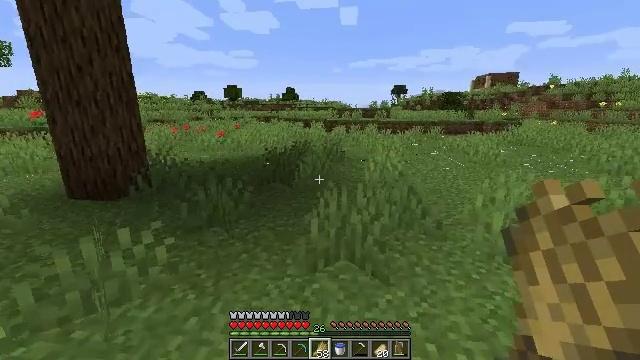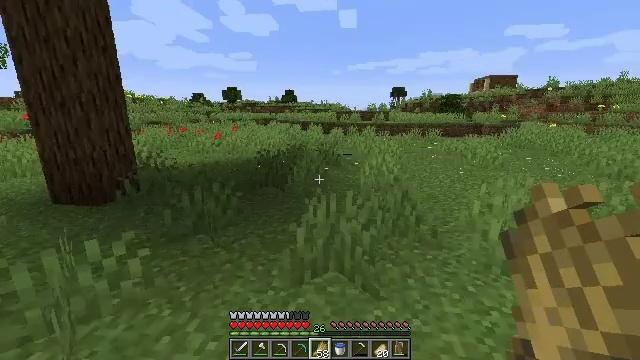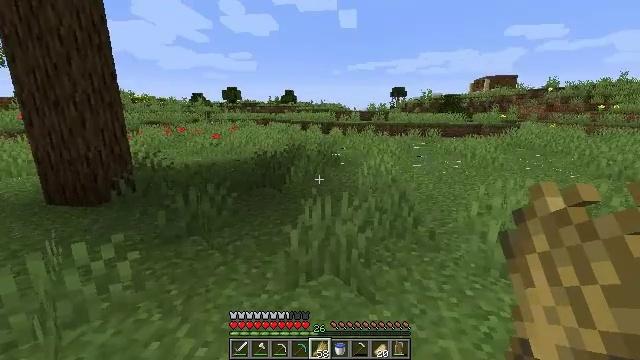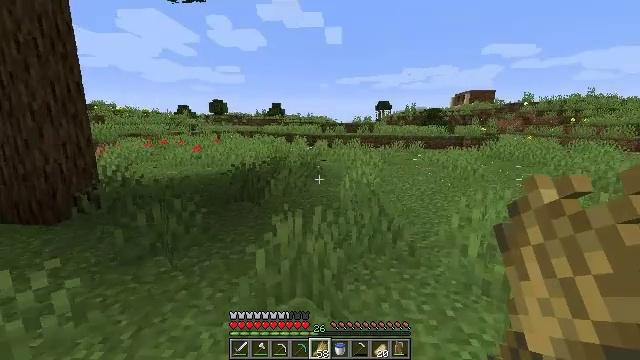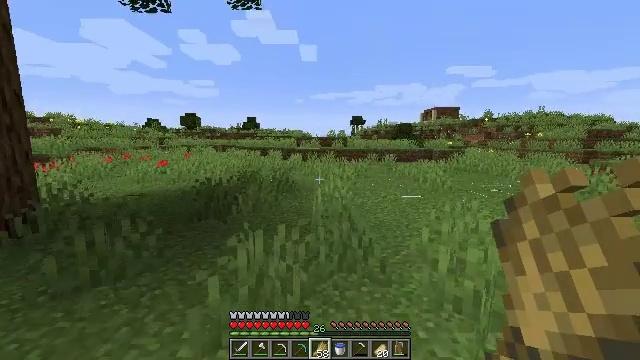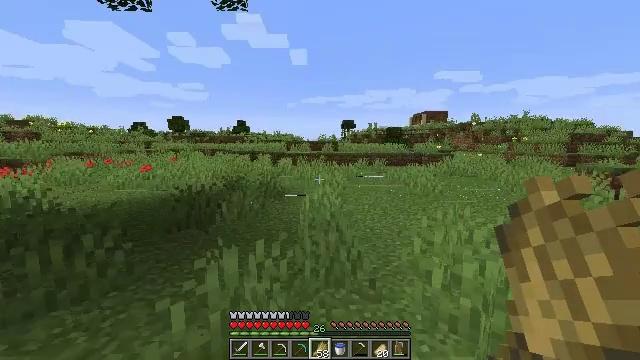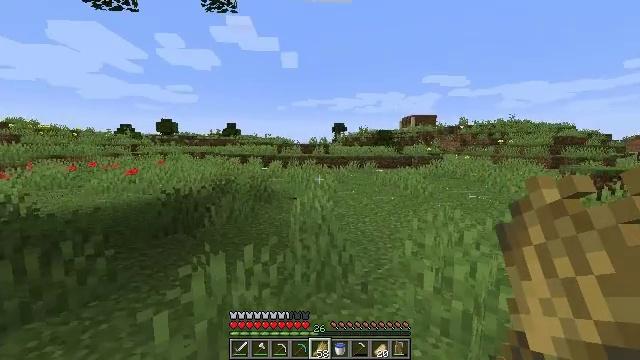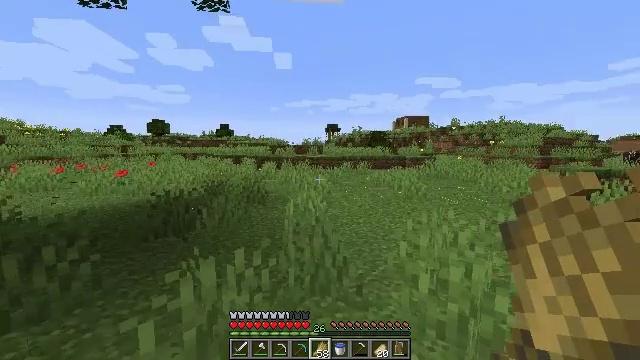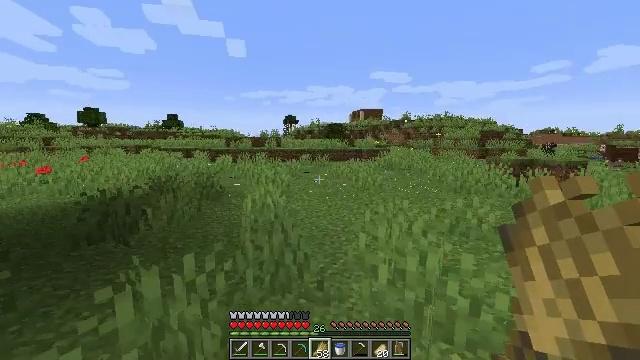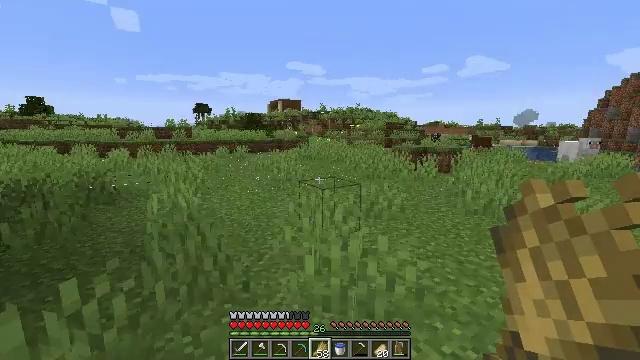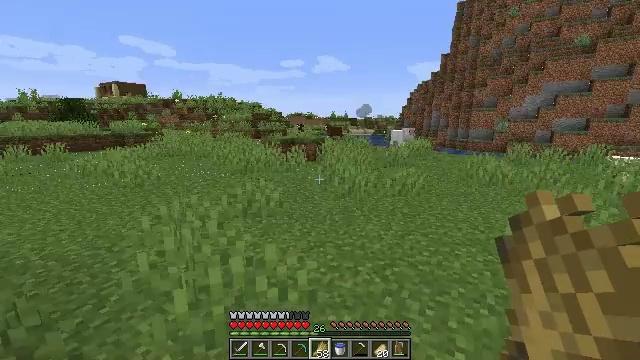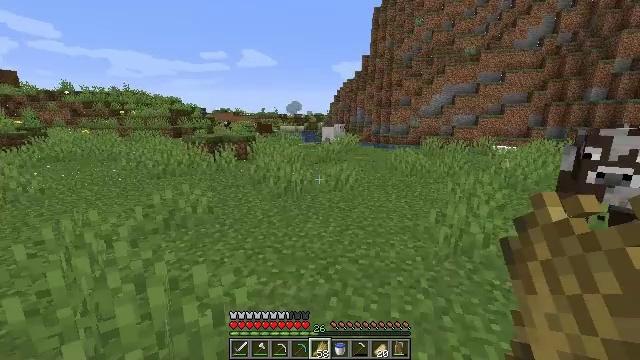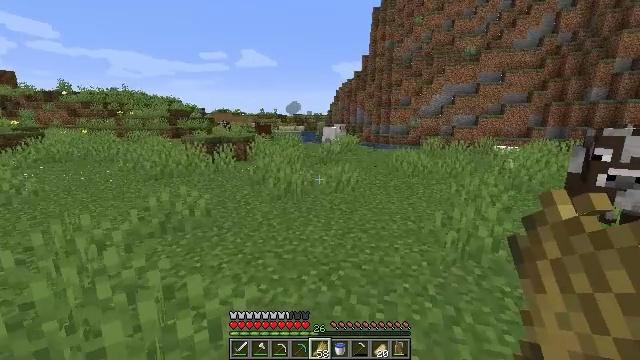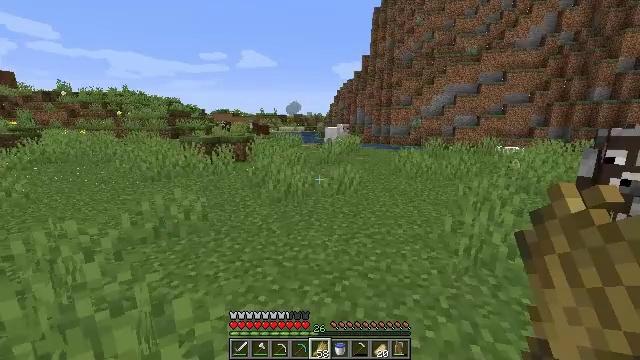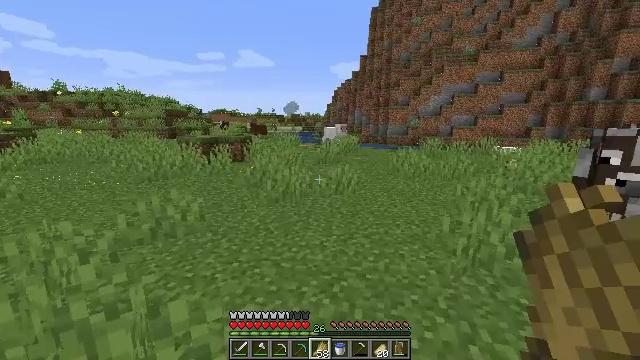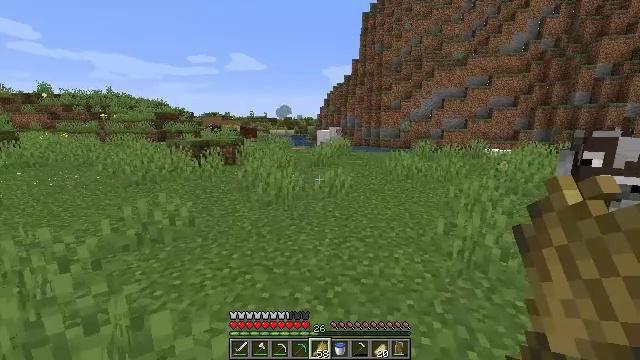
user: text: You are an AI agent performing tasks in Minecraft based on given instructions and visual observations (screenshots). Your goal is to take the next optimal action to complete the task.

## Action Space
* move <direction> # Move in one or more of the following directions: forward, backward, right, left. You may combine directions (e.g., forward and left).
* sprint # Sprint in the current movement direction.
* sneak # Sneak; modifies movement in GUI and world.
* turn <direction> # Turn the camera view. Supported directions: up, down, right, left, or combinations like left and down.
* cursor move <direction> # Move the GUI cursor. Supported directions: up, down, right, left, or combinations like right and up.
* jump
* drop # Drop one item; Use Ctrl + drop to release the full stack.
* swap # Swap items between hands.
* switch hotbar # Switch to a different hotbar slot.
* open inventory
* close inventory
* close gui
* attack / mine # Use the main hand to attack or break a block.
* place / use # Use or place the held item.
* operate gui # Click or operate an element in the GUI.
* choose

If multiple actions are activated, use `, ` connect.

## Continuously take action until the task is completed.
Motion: motion action
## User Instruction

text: Recycle the birch fence.
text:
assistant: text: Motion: move forward and move right
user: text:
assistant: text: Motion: move forward and move right
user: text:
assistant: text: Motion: move forward and move right, turn right and up
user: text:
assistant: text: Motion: move forward, turn right and up
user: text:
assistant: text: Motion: turn right
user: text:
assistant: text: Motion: turn right
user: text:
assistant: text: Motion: turn right
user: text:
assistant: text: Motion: move forward, turn right and down
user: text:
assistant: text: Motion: move forward, turn right and down
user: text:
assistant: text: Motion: move forward, turn right and down
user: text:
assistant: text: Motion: move forward, turn right
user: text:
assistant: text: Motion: move forward
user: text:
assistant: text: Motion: no_op
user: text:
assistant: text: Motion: no_op
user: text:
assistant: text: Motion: turn right
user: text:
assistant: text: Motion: turn right
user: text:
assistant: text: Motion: turn right
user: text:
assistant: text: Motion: move forward, turn right
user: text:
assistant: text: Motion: move forward, turn right
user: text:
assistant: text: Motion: move forward and move left, turn right
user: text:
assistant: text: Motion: move forward and move left, turn right
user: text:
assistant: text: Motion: move forward and move left
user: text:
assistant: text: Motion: move forward and move left, turn right
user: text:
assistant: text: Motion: move forward and move left
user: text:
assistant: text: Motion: no_op
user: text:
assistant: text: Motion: no_op
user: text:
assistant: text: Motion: turn right
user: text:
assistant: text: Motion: turn right
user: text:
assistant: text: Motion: turn right
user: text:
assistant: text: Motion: move forward and move left, turn right